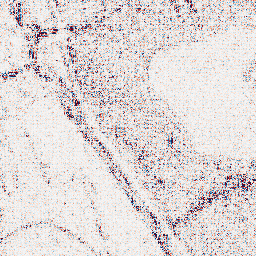
Category: wavelet
Decomposition family: wavelet_dwt
Decomposition parameters: wavelet: db8
level: 1
Upsampling method: area
Upsampling parameters: scale: 2
Upsampling scale: 2